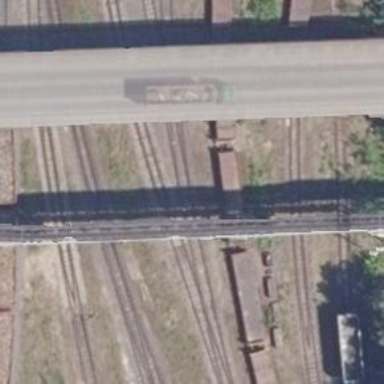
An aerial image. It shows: Railway switch.